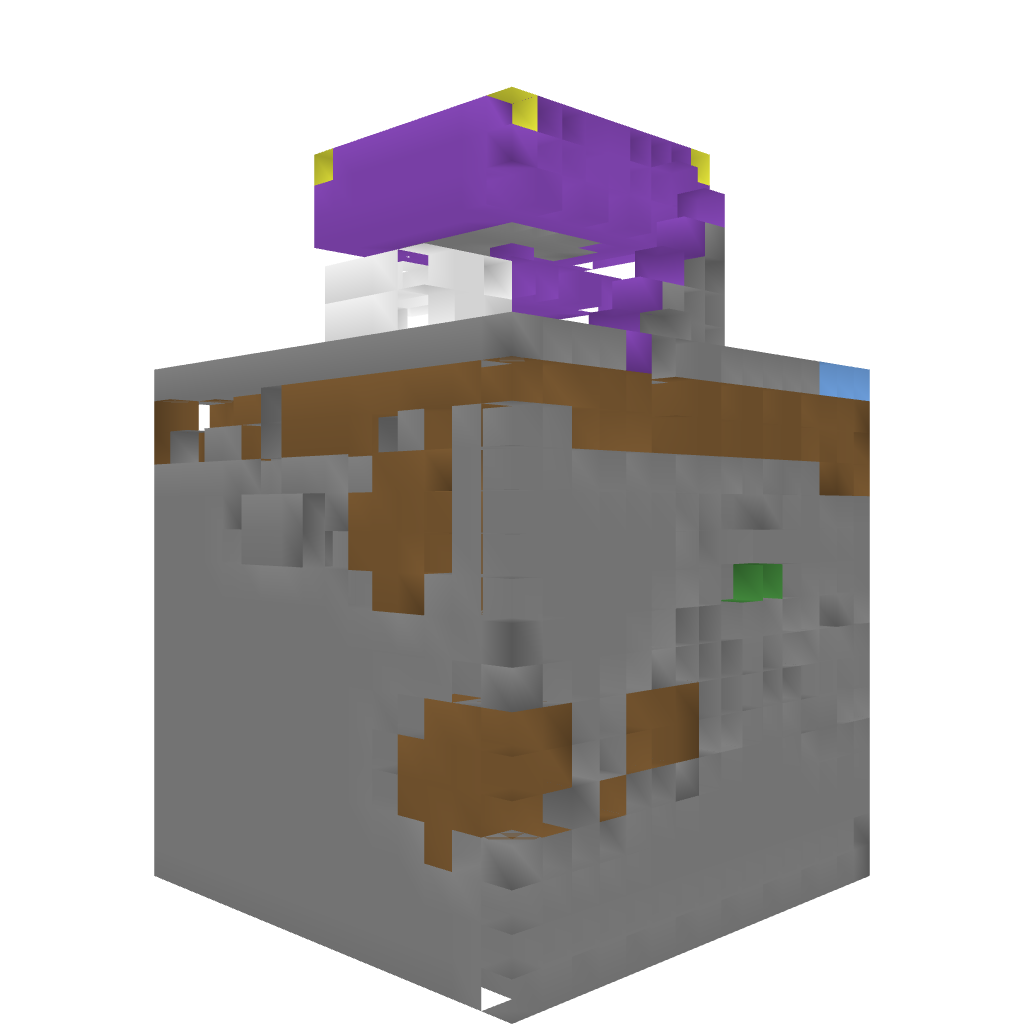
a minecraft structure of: Automatic player cannon bad low quality